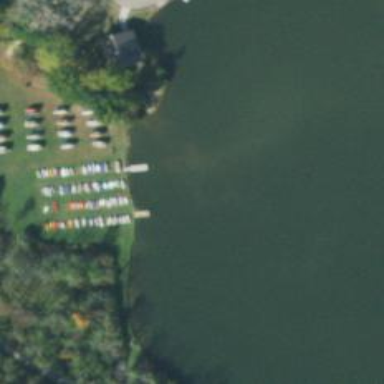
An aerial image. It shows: Slipway on leisure land.